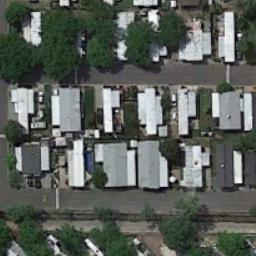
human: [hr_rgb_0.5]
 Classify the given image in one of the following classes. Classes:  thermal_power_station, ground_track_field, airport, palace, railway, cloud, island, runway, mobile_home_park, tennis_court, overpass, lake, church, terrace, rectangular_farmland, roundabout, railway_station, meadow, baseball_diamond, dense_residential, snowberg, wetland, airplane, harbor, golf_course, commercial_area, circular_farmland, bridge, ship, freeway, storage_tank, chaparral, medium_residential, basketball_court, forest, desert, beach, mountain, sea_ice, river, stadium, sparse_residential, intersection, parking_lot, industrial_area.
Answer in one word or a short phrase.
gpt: mobile_home_park